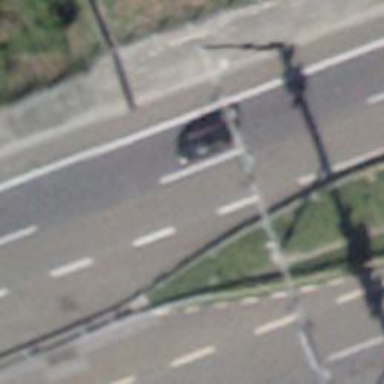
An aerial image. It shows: Gantry with traffic signal lights.